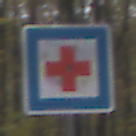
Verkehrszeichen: ErsteHilfe
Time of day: MorningAfternoon
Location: Outdoor (Nature)
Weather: Overcast
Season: Autumn
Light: Natural